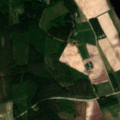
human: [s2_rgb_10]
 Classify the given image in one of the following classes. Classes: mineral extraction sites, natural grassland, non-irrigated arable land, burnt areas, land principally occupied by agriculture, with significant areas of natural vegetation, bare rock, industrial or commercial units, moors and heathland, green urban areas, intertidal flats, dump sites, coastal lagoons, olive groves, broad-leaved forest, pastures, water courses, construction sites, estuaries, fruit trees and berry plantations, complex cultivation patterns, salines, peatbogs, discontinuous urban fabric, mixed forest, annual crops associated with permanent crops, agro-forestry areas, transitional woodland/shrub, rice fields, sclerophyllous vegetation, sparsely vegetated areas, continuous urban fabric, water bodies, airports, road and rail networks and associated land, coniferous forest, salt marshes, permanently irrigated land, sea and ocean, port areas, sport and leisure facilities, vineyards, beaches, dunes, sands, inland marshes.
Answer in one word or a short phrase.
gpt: non-irrigated arable land, land principally occupied by agriculture, with significant areas of natural vegetation, mixed forest, water bodies